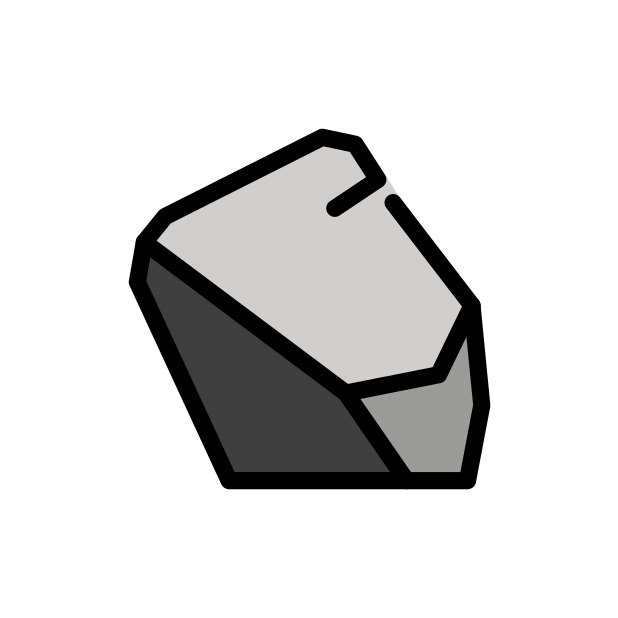
rock